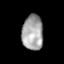
Tissue: skin
Cell type: Epithelial cells
Senescence score: 0.7084
Nuclear area (px): 727
Mean DAPI intensity: 164.483